Question: What is the value of the measurement in the image?
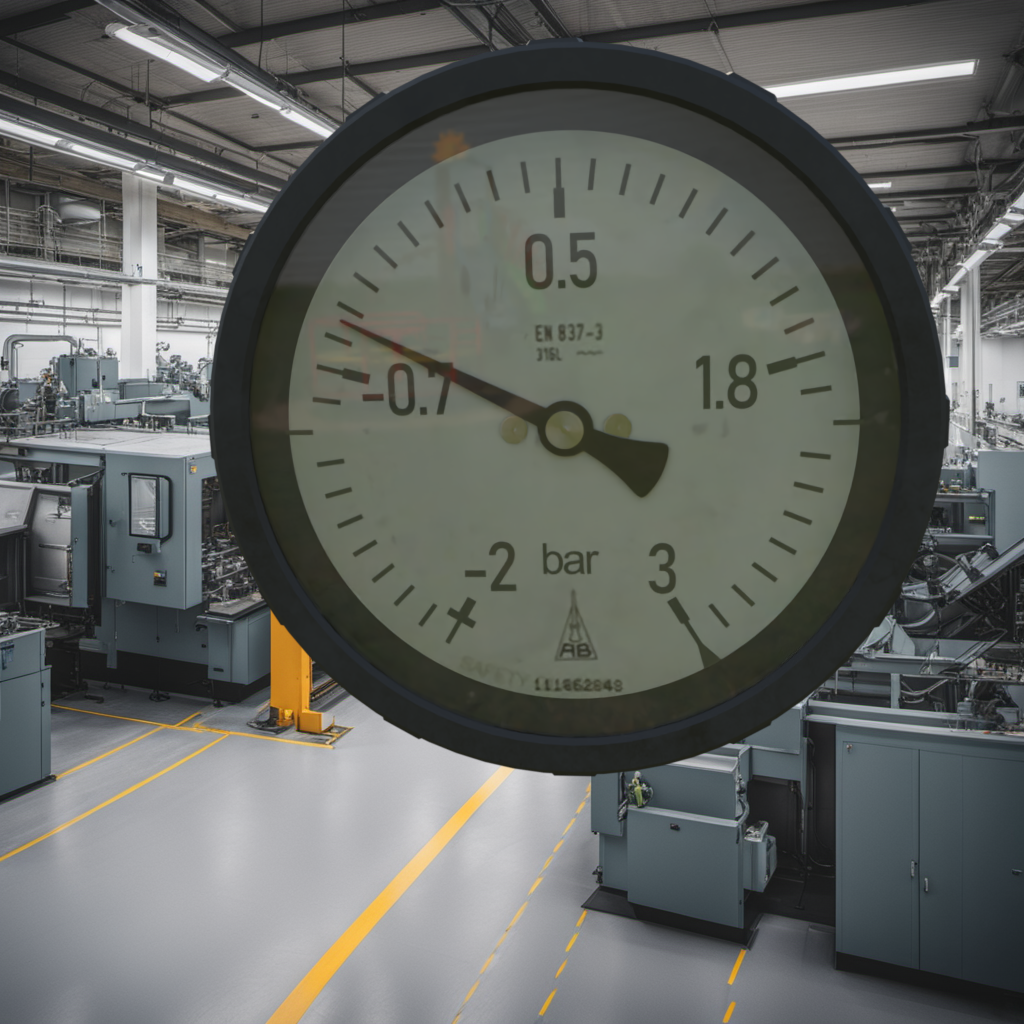
Answer: The result is -0.58
Question: What is the range of the measurement shown in the image?
Answer: The range is from -2 to 3
Question: What is the minimum and maximum reading range of the measurement in the image?
Answer: The minimum value is -2 and the maximum value is 3